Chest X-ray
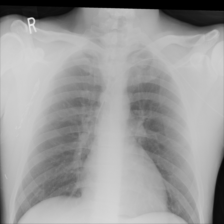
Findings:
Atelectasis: negative
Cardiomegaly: negative
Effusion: negative
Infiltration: negative
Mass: negative
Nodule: negative
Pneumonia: negative
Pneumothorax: negative
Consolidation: negative
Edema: negative
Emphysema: negative
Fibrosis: negative
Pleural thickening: negative
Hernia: negative